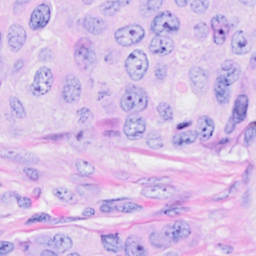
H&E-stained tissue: Breast